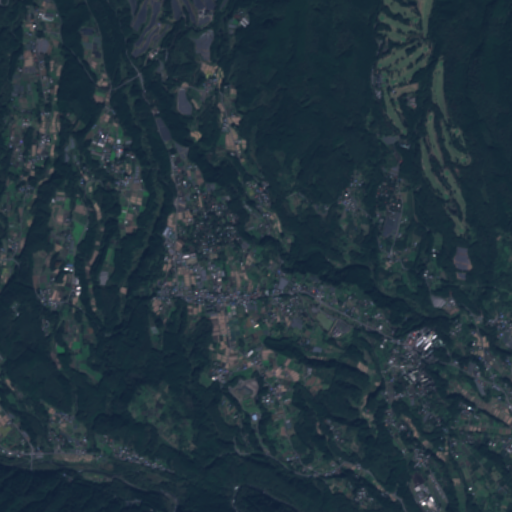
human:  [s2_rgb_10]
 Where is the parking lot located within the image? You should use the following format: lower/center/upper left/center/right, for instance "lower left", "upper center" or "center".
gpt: The parking lot is located in the center of the image.
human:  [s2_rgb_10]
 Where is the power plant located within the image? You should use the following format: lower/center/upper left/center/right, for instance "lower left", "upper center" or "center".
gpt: There is no power plant in the image.